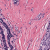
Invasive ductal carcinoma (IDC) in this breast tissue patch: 1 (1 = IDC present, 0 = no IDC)